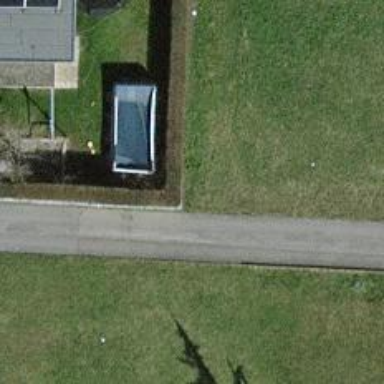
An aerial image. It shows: Hedge barrier.